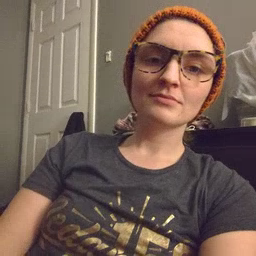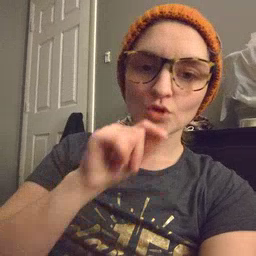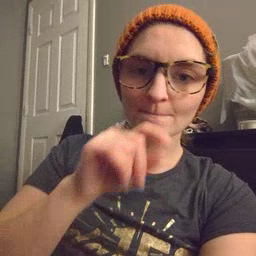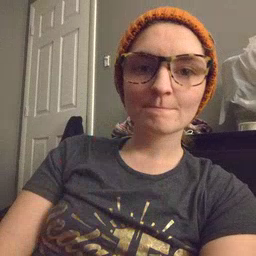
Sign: bird